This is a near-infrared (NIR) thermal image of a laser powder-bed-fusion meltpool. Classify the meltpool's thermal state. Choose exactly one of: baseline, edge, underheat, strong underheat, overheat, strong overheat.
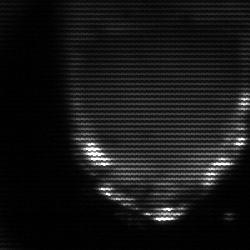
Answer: edge